Question: I've installed the Visual Studio 2013 Preview to try out and I'm having some very bad performance issues. Every time I open a file and immediately try to close it, edit a file, save a file, etc. the IDE will stop responding for about 15 seconds.
I've gone through every performance tweak I could find through stackoverflow, blogs, web search, etc but none have worked (for example, clean up temp folders, disable add-ins and extensions, delete .suo file, etc.).
Using /safemode, the performance problems go away but I can't find what could be different since I have no add-ins, nuget packages, or extensions installed.
Using SysInternals Process Explorer, I can only see the process for devenv.exe peg the core it's using at 100% when it stops responding. I am not seeing any network or hard drive activity during this time and no other processes become active.
I've reinstalled with no luck, and I've installed it on another development machine where it seems to work just fine.
Anyone have any ideas?
Thanks!
In Process Explorer 'Other I/O Delta' shows ~200,000/sec when it locks up on the devenv.exe process. Still looking...
I guess I should add that this PC is a Dell Vostro 460, i7-2600 @ 3.4Ghz, 8GB RAM, Windows 7, 1TB HDD with 550GB free, plenty of power for what I'm doing. Closed all other apps while debugging, including VIPRE A/V and Malwarebytes.
Maybe getting closer... using Process Monitor (love SysInternals stuff!) for some reason my entire C:\Projects\ folder is being parsed/searched by devenv.exe. I keep all my project folders under C:\Projects\ where there are about 20 projects each with their own sub-folder. Here's where it gets weird. In /safemode, devenv only parses the current project's folder, not the entire parent folder. Projects has 6,271 folders with 29,914 files. I tried creating a new c:\Projects2013\ folder, created a new test project, and devenv is trying to parse the full parent Projects2013 folder, yet in /safemode only parses Projects2013\Sample.
Obviously though the new project in Projects2013 runs full speed because it's parsing far fewer files. The other computer runs fine because I left the default Projects path and there were no other projects in that folder. Now what in the world could be doing this and why the different folder path between regular and safe mode? Time to dig through Tools, Options... ugh!
Here's a screen grab from ProcMon:

It was git causing the problem. I had a local repository set at c:\Projects\ which contained all my various project sub-folders. The dump file I created for them allowed them to narrow it down to git. Removing the local repository fixed my performance issue where VS 2013 is at least usable now. The programming team still needs to resolve the continuous re-parse of the folder though. Anyone with a very large repository will end up with this issue.
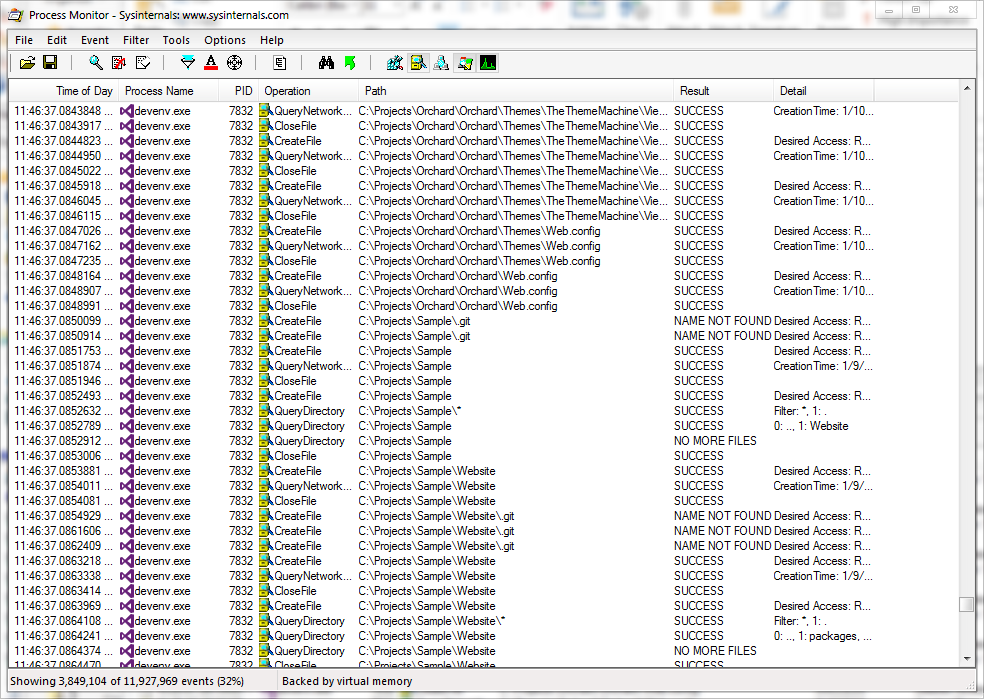
Answer: It was git causing the problem. I had a local repository set at c:\Projects\ which contained all my various project sub-folders. The debug dump file I created for the VS programmers allowed them to narrow it down to git. Removing the local repository fixed my performance issue where VS 2013 is at least usable now. The VS programming team still needs to resolve the continuous re-parse of the folder though. Anyone with a very large repository will end up with this issue.